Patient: sex M, age 28
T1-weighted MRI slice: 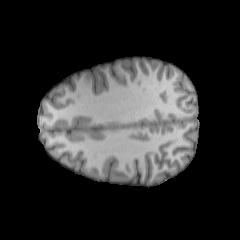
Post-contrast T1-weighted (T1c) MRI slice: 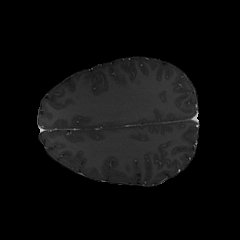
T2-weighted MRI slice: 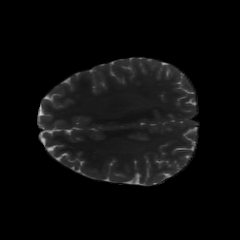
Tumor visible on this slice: no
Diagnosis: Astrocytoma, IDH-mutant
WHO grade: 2